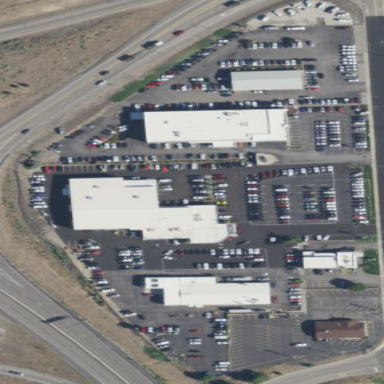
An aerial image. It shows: Retail area with car shop.